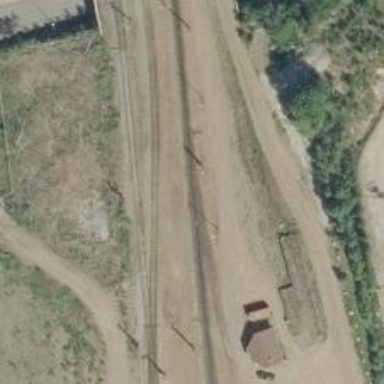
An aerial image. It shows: Rail yard with electrified contact lines for railway operations.